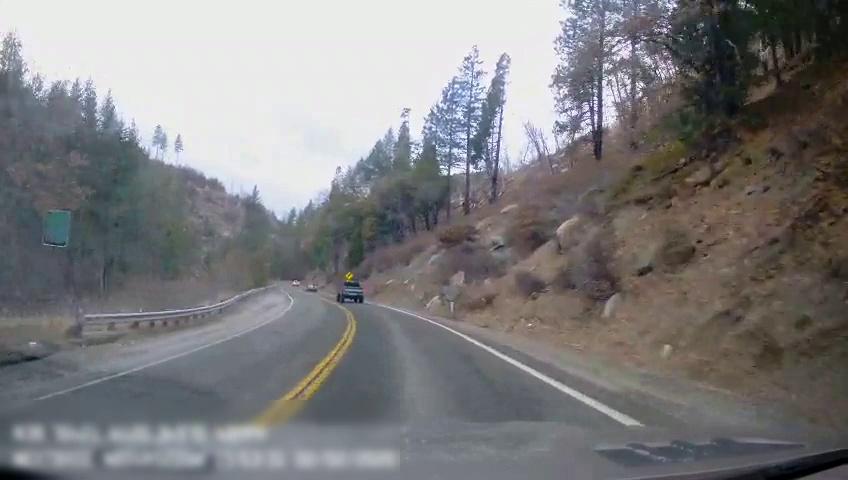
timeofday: Day
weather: Sunny
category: Drivable Space
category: Vehicles | Car
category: Vehicles | Truck
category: Lanes | Current Lane
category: Lanes | Current Lane
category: Lanes | Alternate Lane